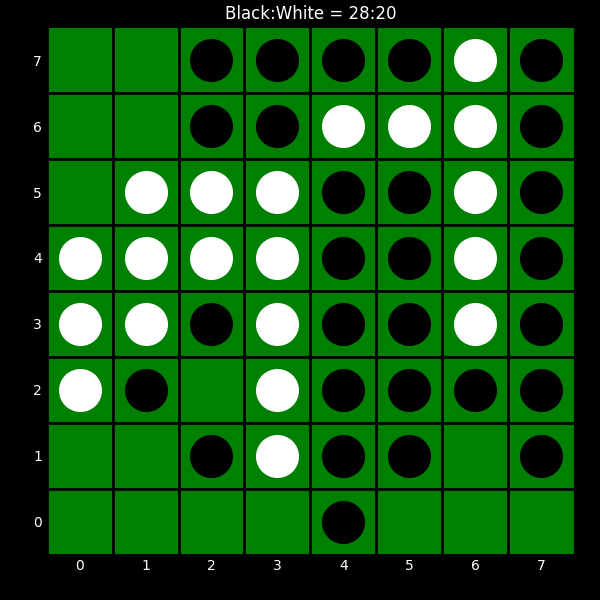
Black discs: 28
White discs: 20